Question: I am looking for Breadcrumb functionality like Eclipse in Android Studio.
In Eclipse Breadcrumb shows "method signature" when pointer(cursor) come inside whereas in Android Studio Breadcrumb is good for nothing.
Please find attached for better insight.

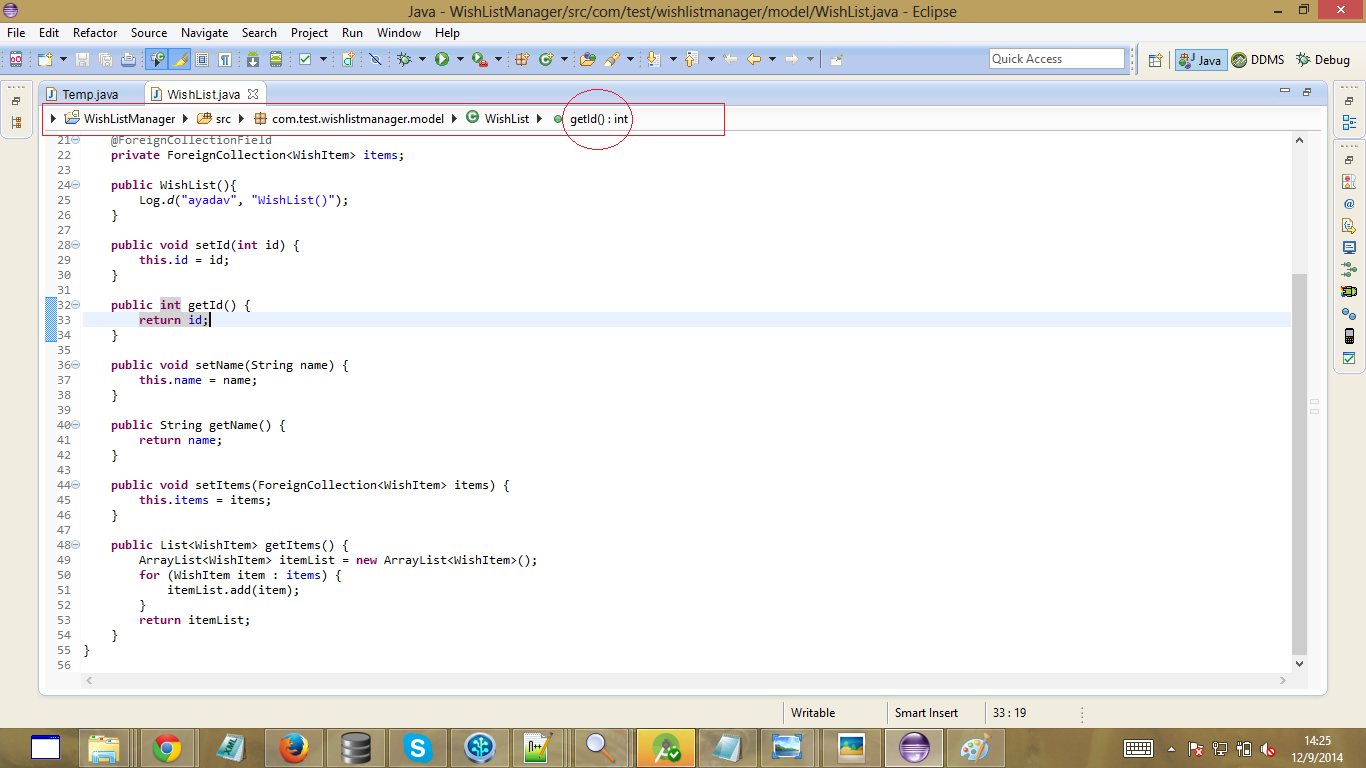
Answer: Seems this feature gone away.
You should use:
> + +